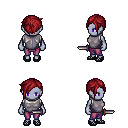
a pixel art fantasy rpg character, female body template, dark elf, purple skin, steel chest armor, magenta pants, brunette pixie cut hairstyle, ghillies, dagger, four views (front, back, left, right), 2x2 character sprite sheet, small pixel art, hard edges, no anti-aliasing